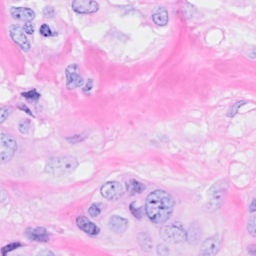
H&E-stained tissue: Breast